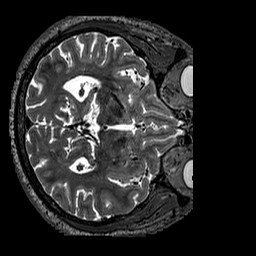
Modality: T2w
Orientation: axial
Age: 60
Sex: male
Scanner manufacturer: siemens
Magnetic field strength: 3 T
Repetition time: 3.2 s
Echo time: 0.567 s